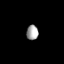
Tissue: lung
Cell type: Epithelial cells
Senescence score: 0.1904
Nuclear area (px): 171
Mean DAPI intensity: 166.269